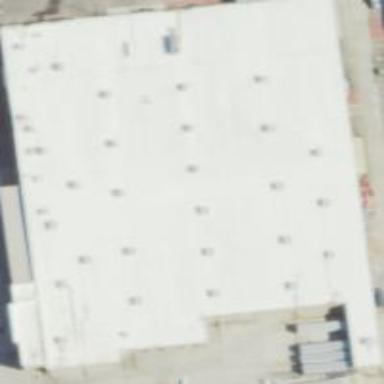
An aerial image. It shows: Wholesale shop within building.